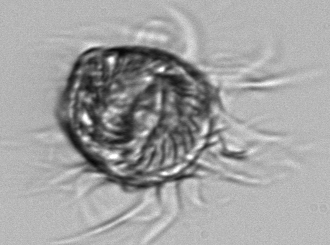
Label: Leegaardiella_ovalis